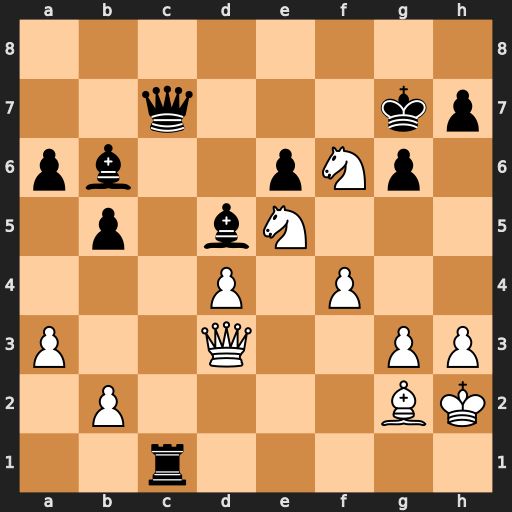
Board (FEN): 8/2q3kp/pb2pNp1/1p1bN3/3P1P2/P2Q2PP/1P4BK/2r5
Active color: w
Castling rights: -
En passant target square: -
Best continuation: Ne8+ Kf8 Nxc7